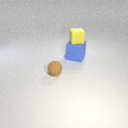
large blue rubber cube below small yellow rubber cube